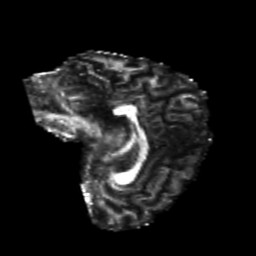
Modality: FA
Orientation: sagittal
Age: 22
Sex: female
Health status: healthy
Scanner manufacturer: philips
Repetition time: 7.388 s
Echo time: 0.08599 s